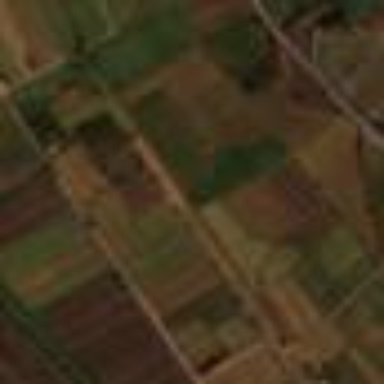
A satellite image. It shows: View of farmland.